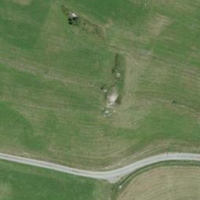
EUNIS habitat code: 26
Species observed at this site:
Papilio machaon